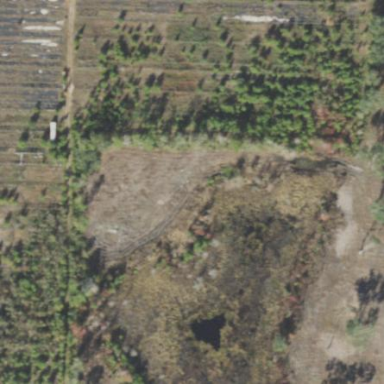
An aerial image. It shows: Plant nursery specializing in trees.